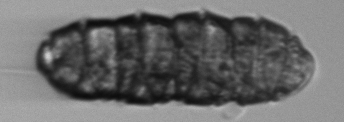
Label: Margalefidinium